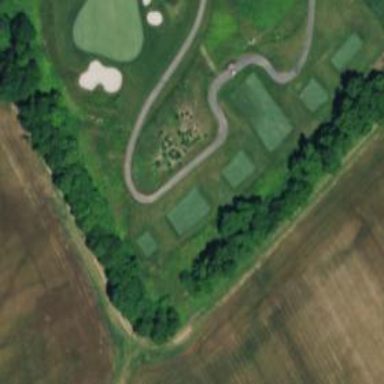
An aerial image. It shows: Path used for both walking and golf.